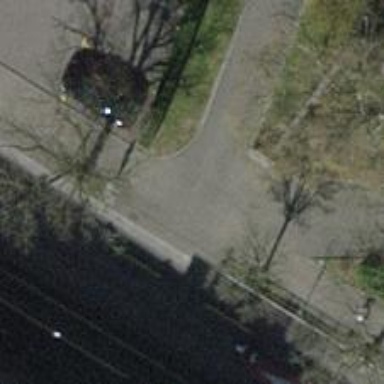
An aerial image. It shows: Unmarked crossing with traffic calming table on the road.